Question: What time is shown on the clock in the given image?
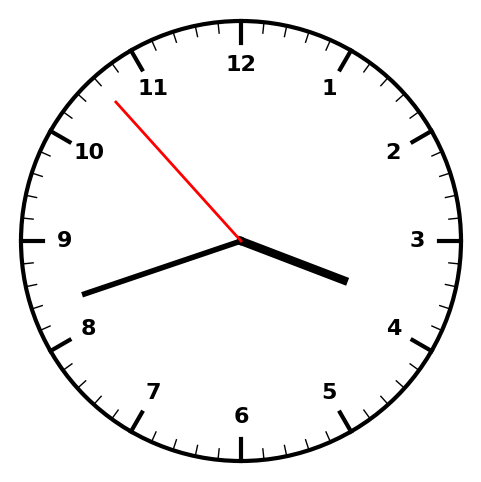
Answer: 03:41:53